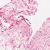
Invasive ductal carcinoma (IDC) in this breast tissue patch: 0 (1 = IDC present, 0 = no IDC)